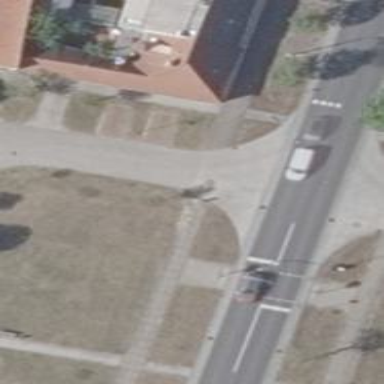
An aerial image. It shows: Road with "give way" sign.